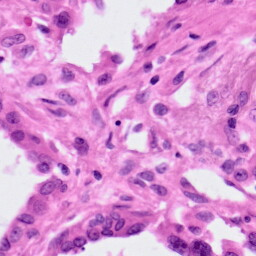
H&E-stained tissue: Lung